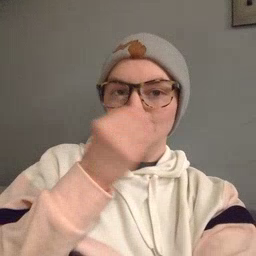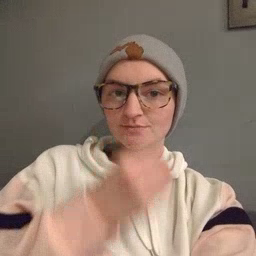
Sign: flower